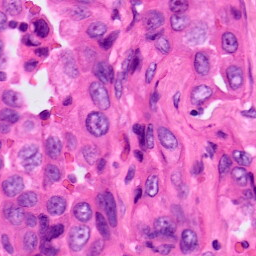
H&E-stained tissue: Lung